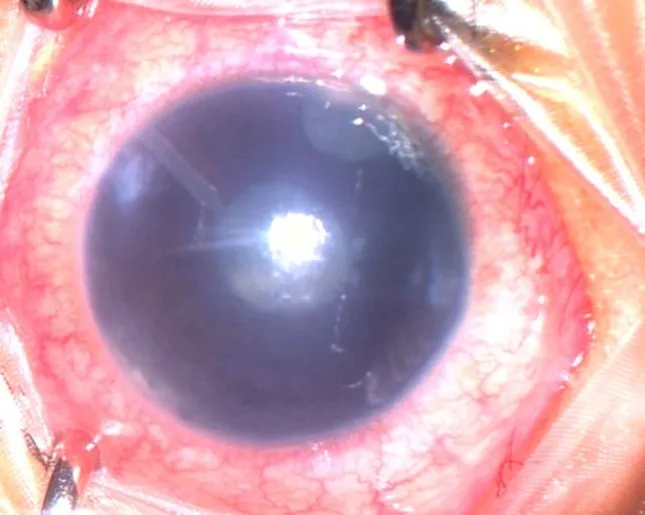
Endophthalmitis.
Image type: medical_photograph (other_medical_photograph)